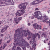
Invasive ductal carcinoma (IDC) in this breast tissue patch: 1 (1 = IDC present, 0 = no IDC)